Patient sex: M
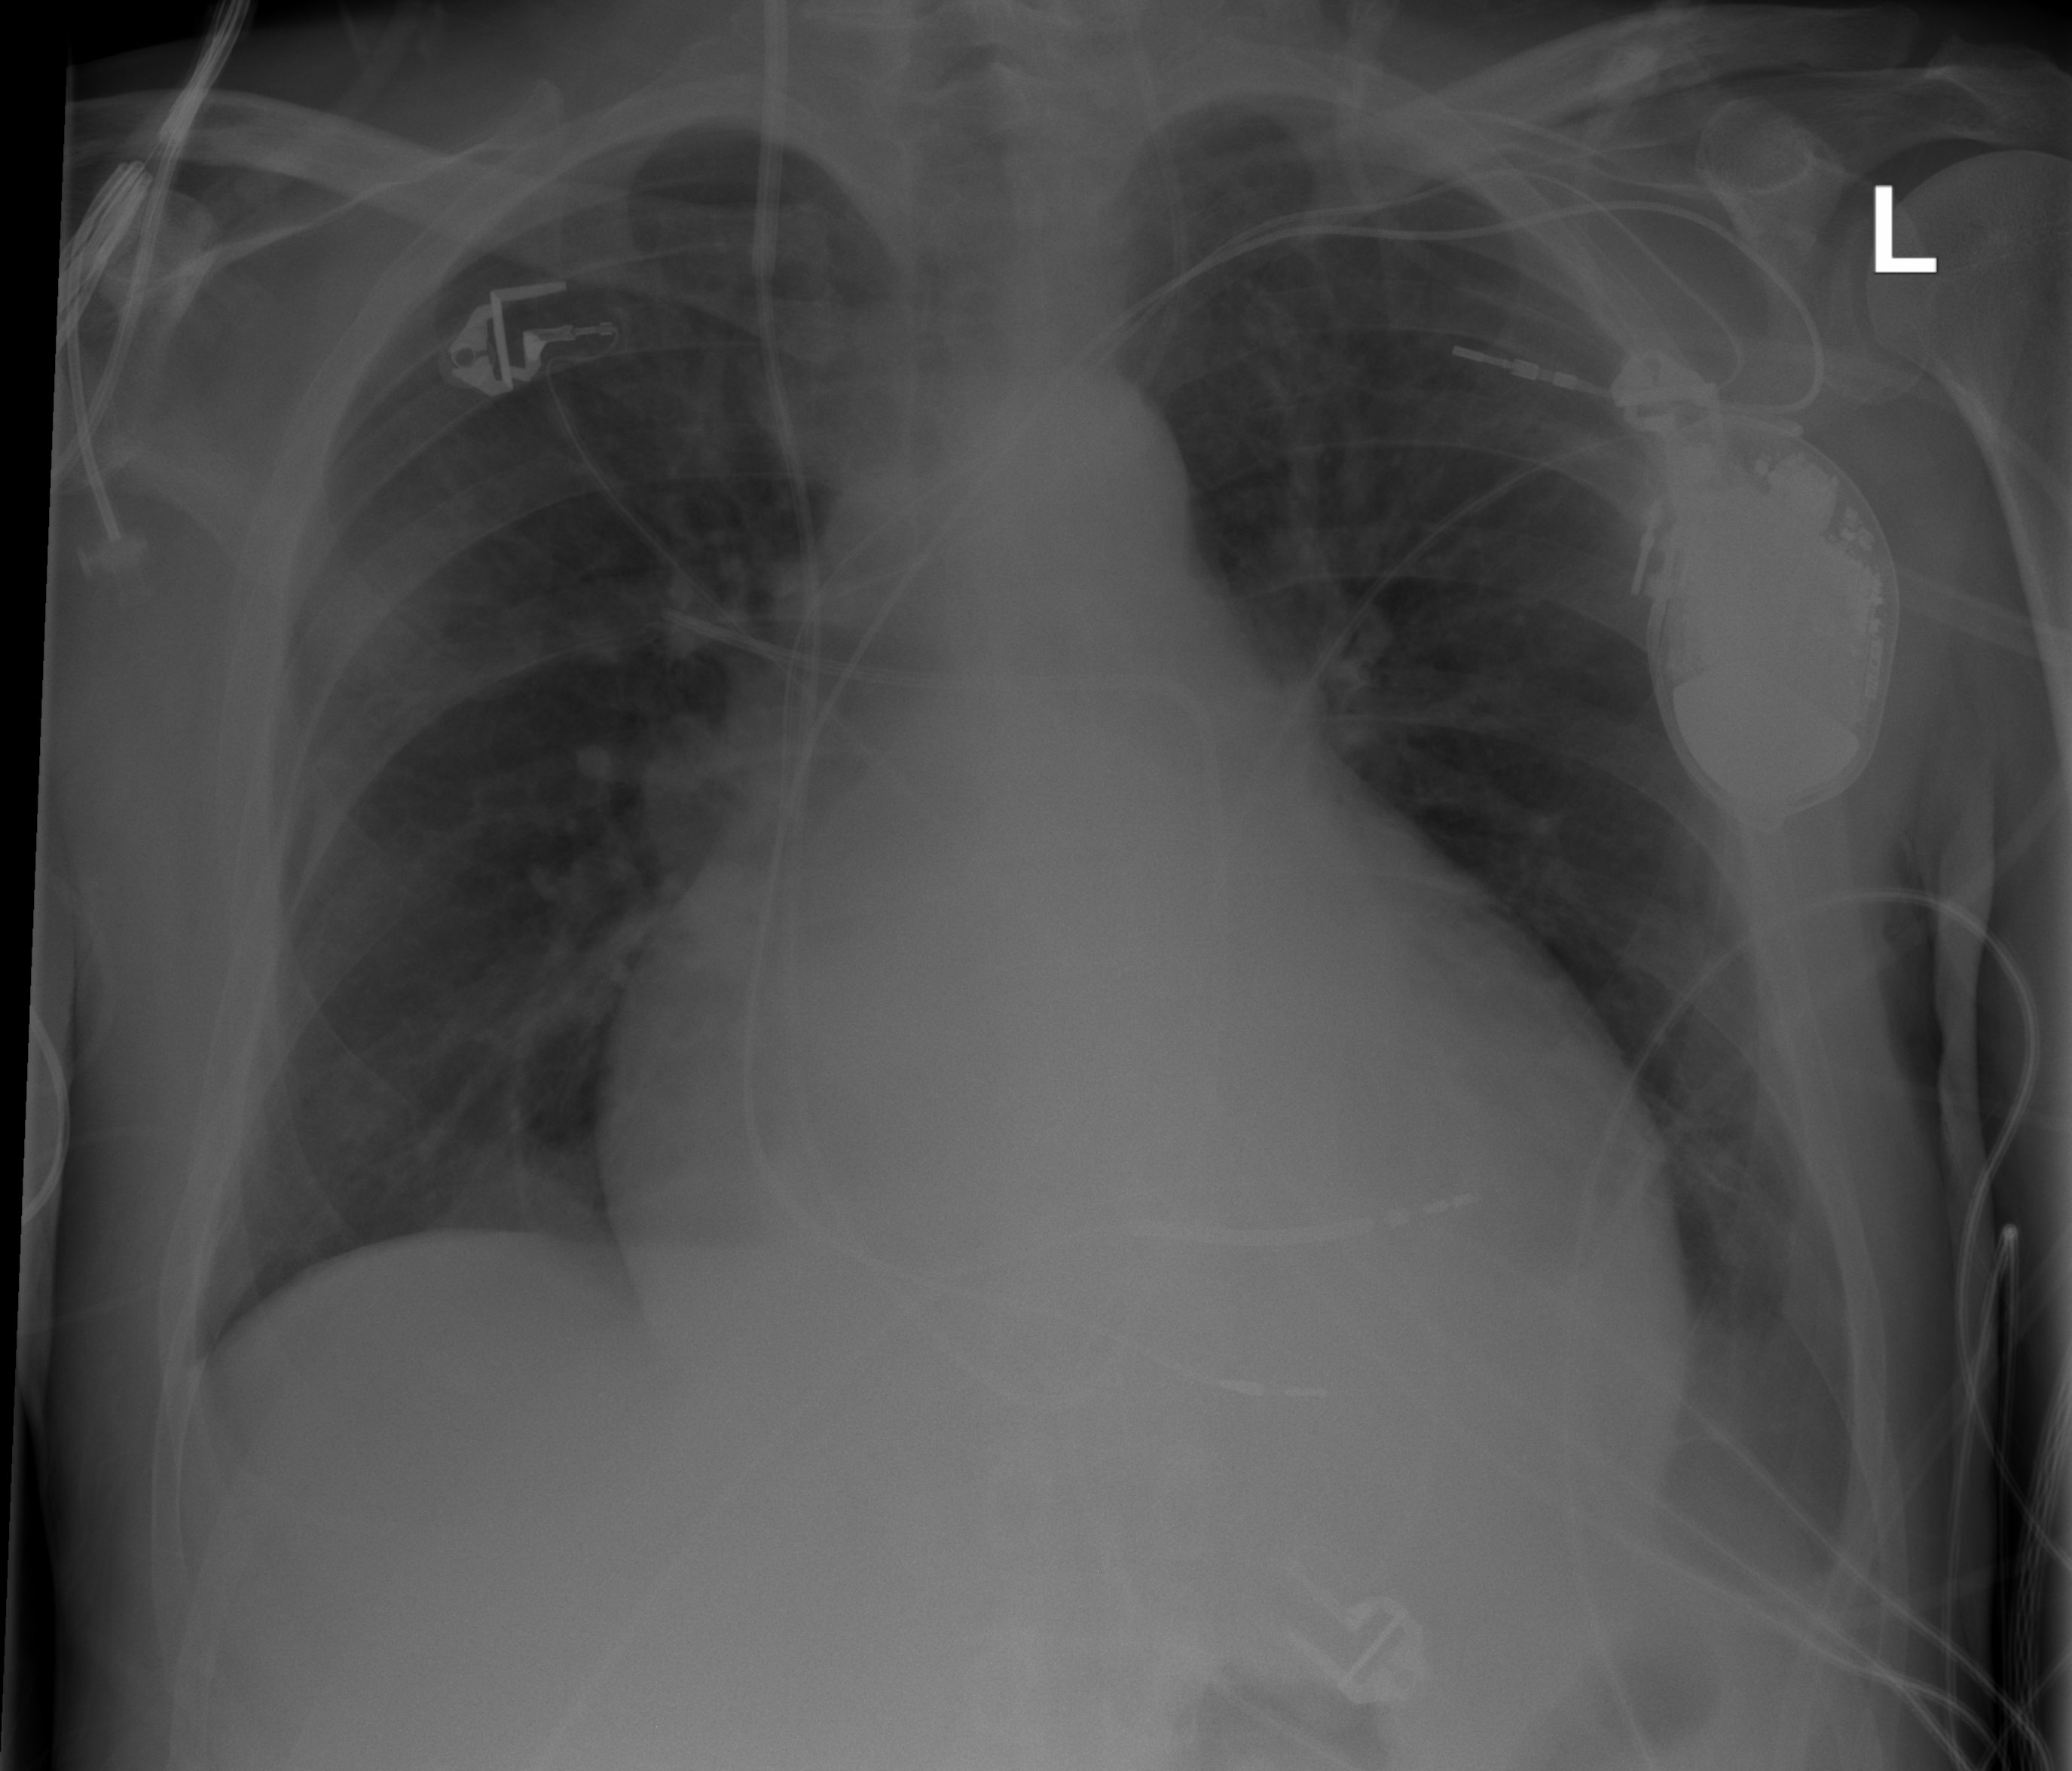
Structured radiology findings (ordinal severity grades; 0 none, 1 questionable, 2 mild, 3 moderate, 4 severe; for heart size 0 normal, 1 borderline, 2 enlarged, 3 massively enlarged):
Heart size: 3
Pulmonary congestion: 2
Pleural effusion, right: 0
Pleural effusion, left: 2
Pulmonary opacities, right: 0
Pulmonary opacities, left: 0
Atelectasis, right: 0
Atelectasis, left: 2